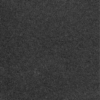
Label: dusty